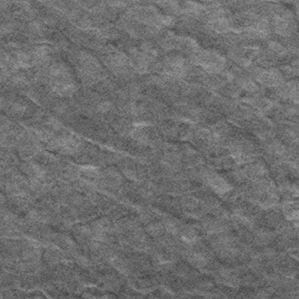
Label: frost